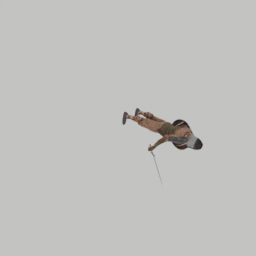
Label: people